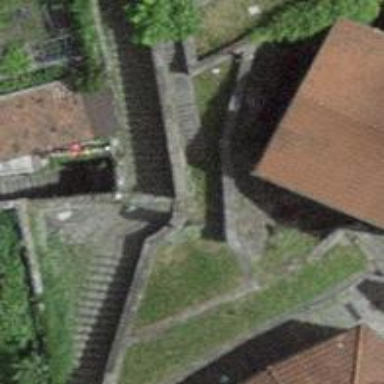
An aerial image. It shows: Retaining wall.